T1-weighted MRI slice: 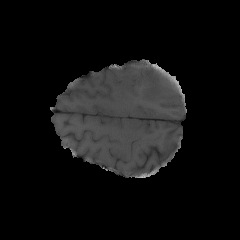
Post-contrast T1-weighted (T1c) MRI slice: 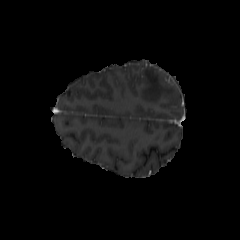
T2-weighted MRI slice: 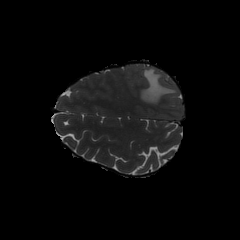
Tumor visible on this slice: yes